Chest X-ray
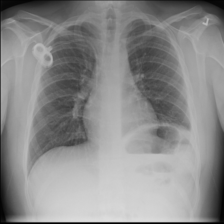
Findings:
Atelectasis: negative
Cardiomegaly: negative
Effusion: negative
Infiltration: negative
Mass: negative
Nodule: negative
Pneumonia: negative
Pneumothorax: negative
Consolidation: negative
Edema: negative
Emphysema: negative
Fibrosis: negative
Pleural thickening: negative
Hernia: negative